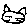
Label: cat